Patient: sex M, age 75
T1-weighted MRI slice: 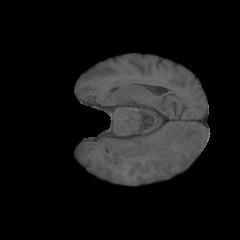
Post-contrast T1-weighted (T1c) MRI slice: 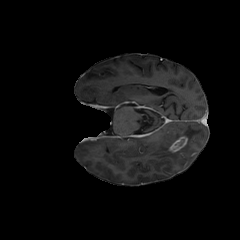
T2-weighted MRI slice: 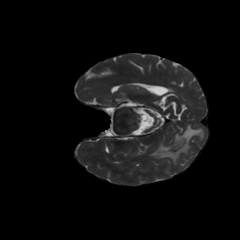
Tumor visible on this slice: yes
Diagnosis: Glioblastoma, IDH-wildtype
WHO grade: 4